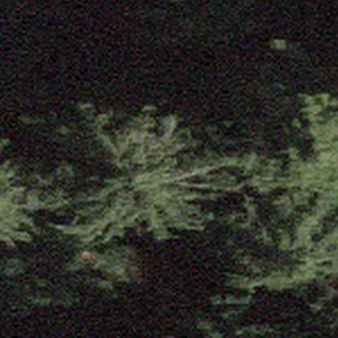
Label: other